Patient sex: M
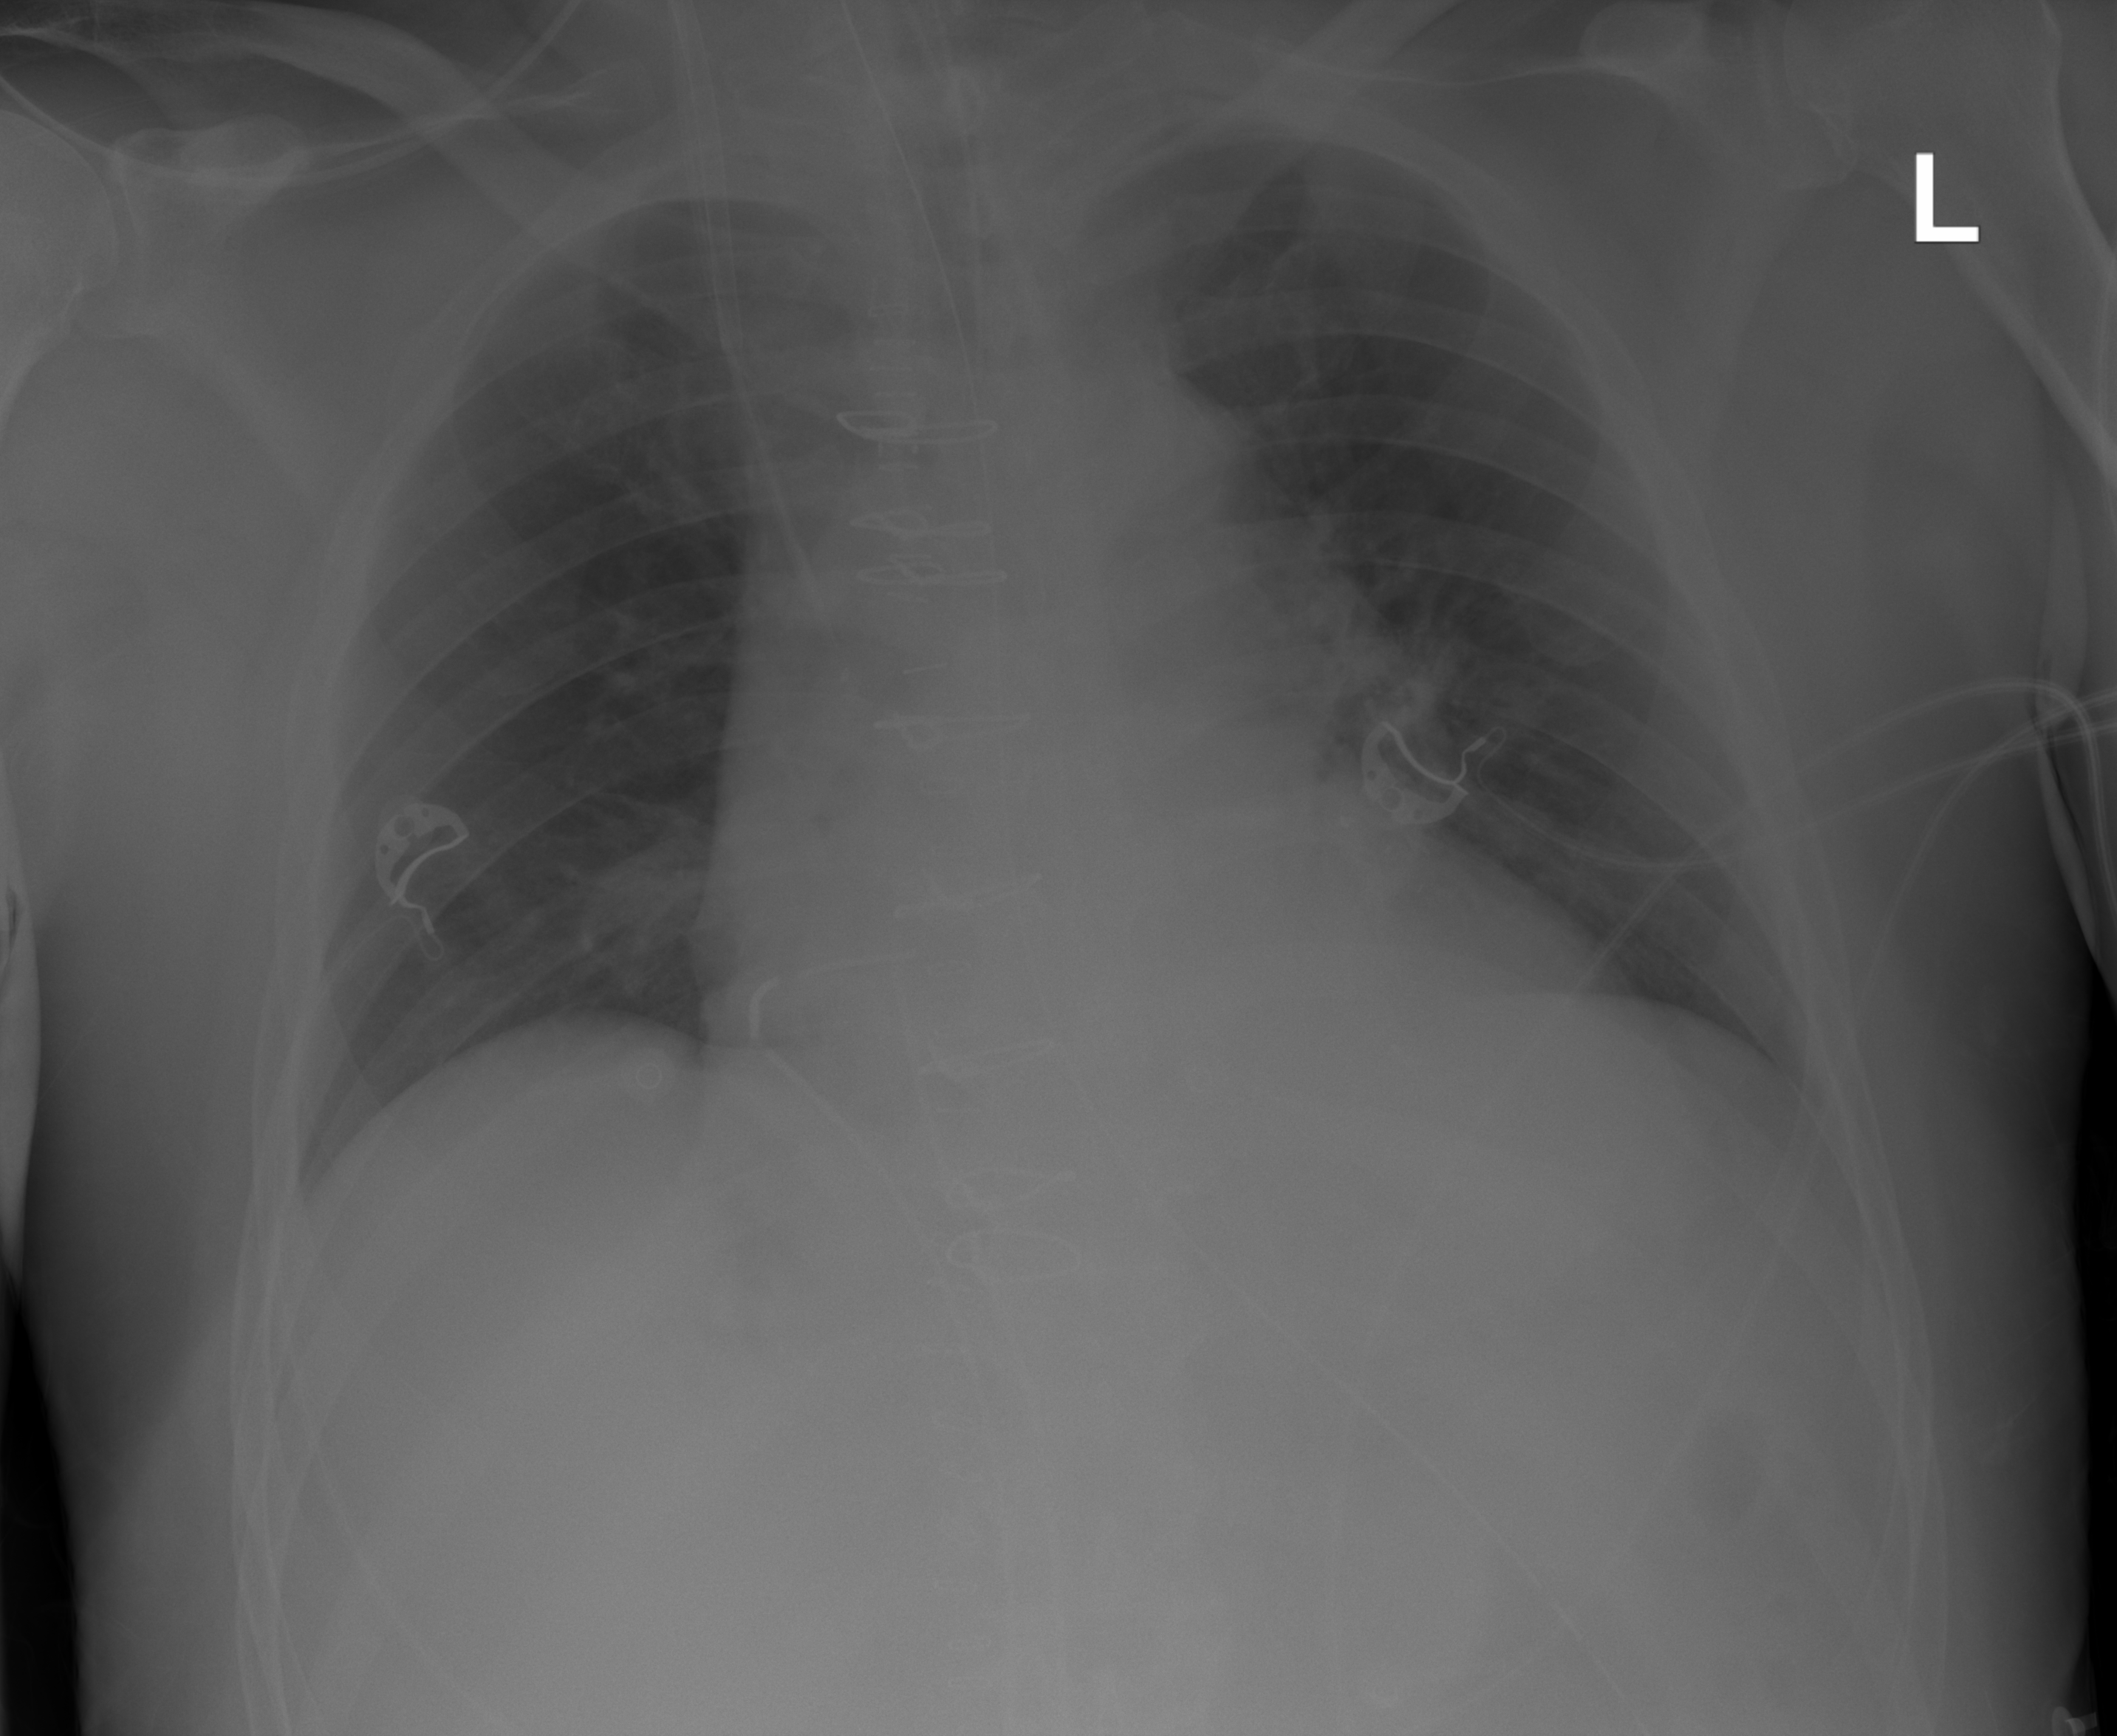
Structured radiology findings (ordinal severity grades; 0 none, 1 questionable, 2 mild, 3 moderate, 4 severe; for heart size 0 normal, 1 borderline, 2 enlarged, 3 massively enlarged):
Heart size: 2
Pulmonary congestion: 0
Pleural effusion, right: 0
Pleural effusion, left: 0
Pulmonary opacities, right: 0
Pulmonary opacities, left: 0
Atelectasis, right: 0
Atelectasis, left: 0